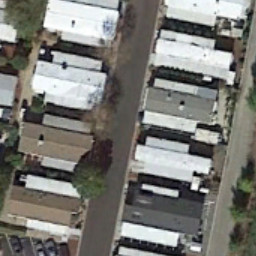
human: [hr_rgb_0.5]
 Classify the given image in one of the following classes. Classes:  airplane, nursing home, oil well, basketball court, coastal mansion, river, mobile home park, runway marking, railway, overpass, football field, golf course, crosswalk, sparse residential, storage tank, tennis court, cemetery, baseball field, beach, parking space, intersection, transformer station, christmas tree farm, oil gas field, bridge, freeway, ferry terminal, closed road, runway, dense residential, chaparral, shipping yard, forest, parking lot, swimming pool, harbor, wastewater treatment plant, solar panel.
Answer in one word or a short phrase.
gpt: mobile home park